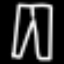
Label: pants